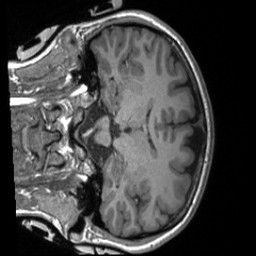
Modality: T1w
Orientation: coronal